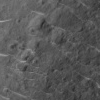
Atmospheric dust classification: not_dusty